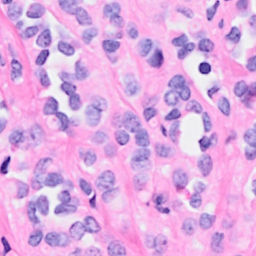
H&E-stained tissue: Breast